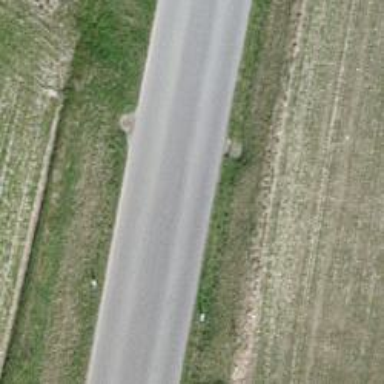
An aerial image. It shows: Tertiary road.